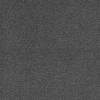
Atmospheric dust classification: dusty